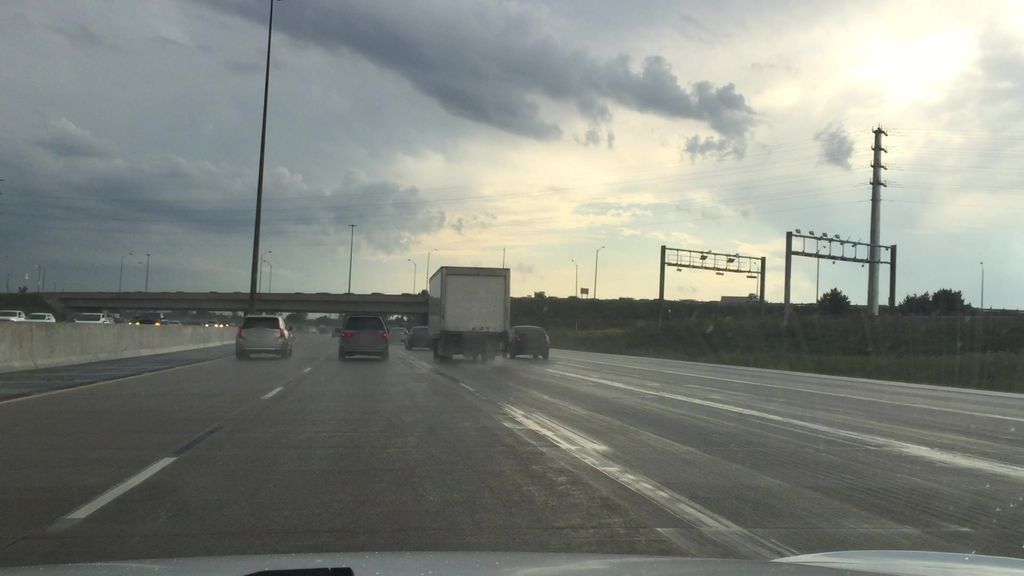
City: toronto